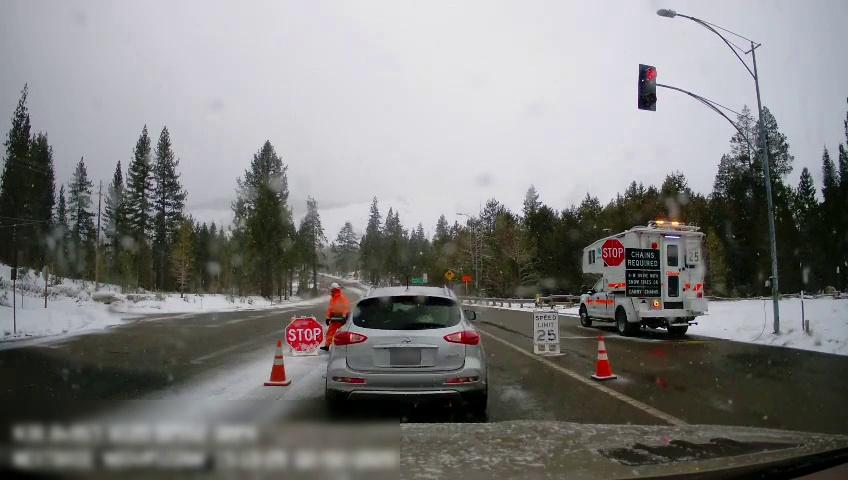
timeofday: Day
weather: Snowy
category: Drivable Space
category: Vehicles | Truck
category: Vehicles | SUV
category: Pedestrians
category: Lanes | Alternate Lane
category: Traffic | Lights
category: Traffic | Signs
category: Traffic | Signs
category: Traffic | Signs
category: Traffic | Signs
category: Traffic | Signs
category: Traffic | Signs
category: Traffic | Signs
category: Traffic | Signs
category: Traffic | Signs